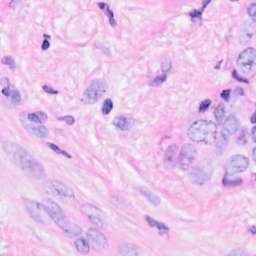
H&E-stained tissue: Breast